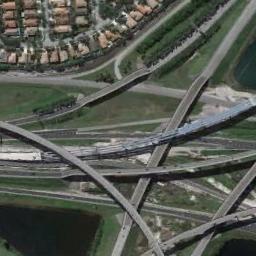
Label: overpass